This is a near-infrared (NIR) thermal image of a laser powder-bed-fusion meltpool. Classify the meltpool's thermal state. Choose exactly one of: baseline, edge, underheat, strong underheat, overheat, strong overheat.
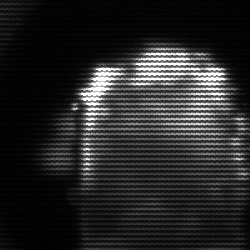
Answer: baseline